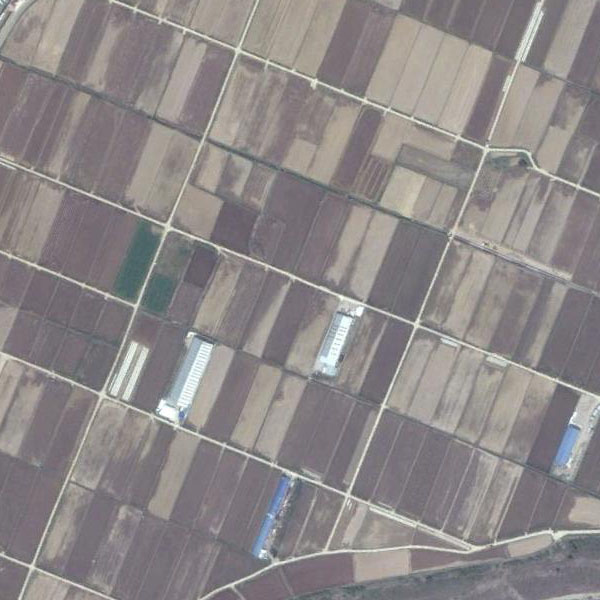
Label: Farmland